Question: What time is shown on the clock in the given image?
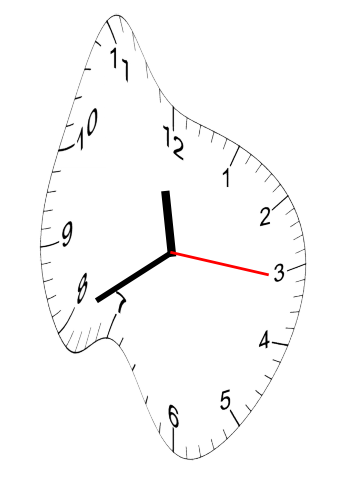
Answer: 11:40:16